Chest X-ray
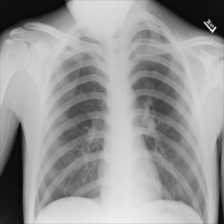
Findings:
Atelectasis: negative
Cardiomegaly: negative
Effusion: negative
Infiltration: positive
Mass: negative
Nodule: negative
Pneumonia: negative
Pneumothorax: negative
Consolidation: negative
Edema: negative
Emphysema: negative
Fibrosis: negative
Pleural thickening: negative
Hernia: negative